This grayscale texture is a bearing vibration snapshot reshaped row-by-row into a square image. Based on the visible evidence, which condition applies: normal, inner_race, outer_race, ball?
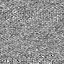
Answer: normal